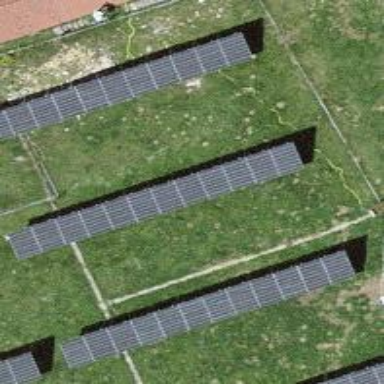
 consisting of solar photovoltaic panels."